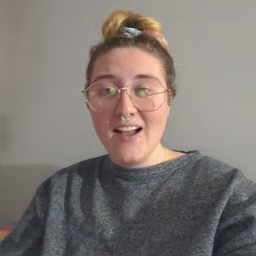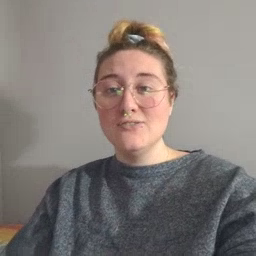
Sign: dry